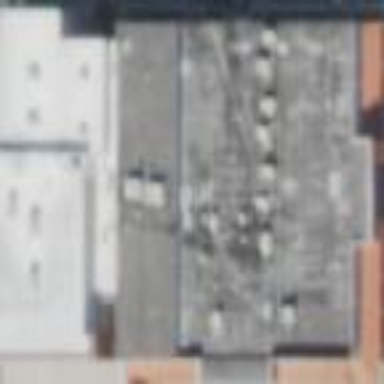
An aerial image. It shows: Cinema building.